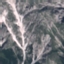
Land use / land cover class: HerbaceousVegetation